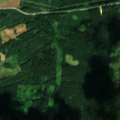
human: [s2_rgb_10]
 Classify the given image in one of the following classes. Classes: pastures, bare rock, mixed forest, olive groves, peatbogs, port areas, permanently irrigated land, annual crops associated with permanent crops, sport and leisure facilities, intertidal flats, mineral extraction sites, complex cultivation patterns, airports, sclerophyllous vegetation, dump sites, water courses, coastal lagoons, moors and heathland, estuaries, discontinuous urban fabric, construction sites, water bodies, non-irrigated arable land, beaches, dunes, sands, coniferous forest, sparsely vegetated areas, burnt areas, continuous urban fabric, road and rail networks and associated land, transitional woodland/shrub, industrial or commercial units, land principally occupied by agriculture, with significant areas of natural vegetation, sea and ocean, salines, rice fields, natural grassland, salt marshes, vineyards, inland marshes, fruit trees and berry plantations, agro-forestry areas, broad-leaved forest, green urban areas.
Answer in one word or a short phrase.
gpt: non-irrigated arable land, complex cultivation patterns, coniferous forest, mixed forest, transitional woodland/shrub